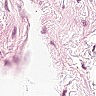
Metastatic tissue present: no